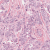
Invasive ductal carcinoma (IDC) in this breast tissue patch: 1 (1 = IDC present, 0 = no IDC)